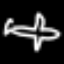
Label: airplane